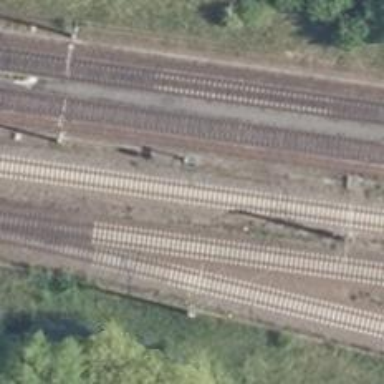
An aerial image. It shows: Railway signal.